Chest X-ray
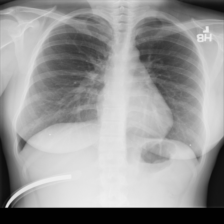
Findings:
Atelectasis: negative
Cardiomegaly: negative
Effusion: negative
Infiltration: negative
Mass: negative
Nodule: negative
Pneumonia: negative
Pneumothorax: negative
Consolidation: negative
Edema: negative
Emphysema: negative
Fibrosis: negative
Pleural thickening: negative
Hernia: negative